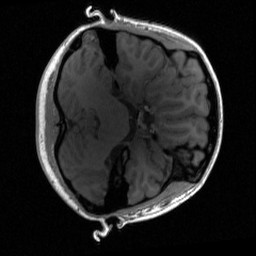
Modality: T1w
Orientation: axial
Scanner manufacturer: siemens
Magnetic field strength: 3 T
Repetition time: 2 s
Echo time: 0.0022 s